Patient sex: M
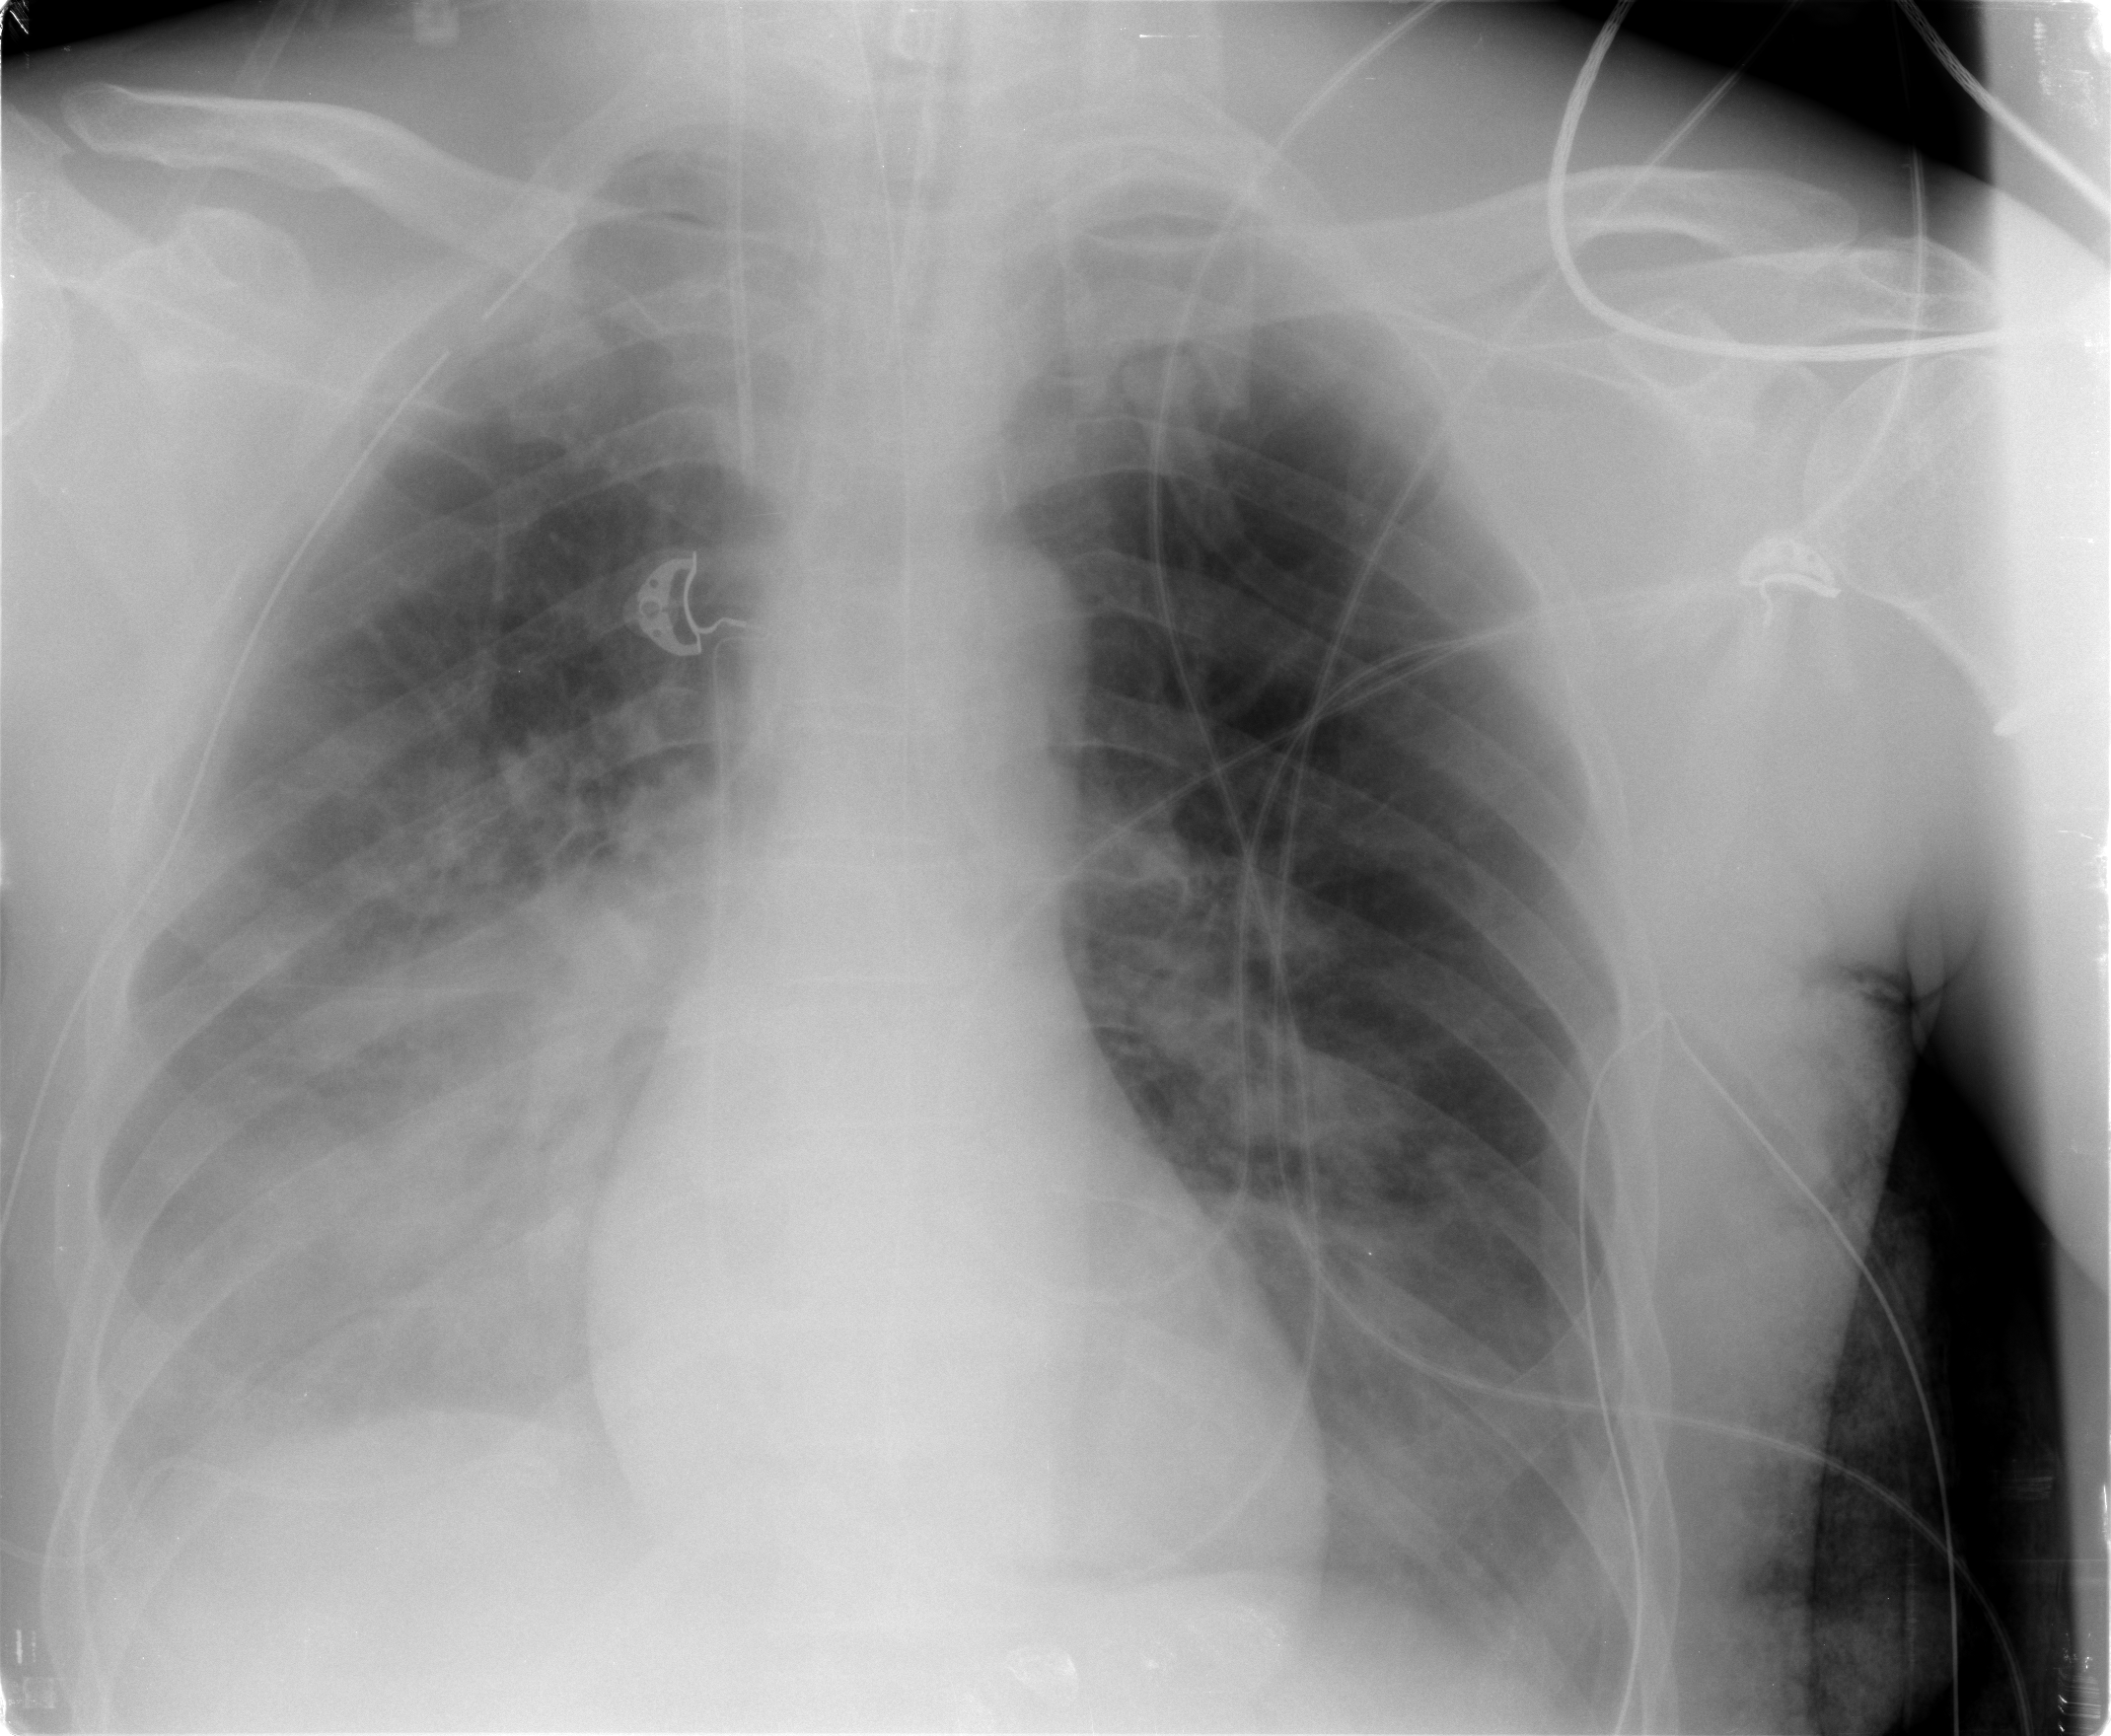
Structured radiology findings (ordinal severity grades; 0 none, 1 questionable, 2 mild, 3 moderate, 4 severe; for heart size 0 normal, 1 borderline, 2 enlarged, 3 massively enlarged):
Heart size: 0
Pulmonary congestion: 1
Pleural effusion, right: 2
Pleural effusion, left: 2
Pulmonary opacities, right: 3
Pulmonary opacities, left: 2
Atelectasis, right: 3
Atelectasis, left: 2